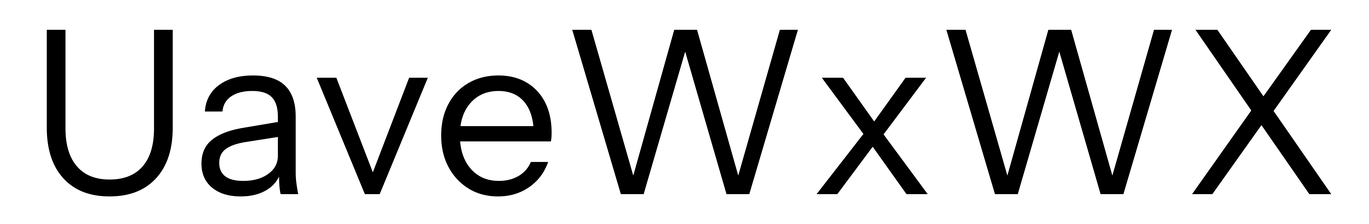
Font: InstrumentSans_Regular